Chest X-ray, PA view. Patient: 40 years old, sex M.
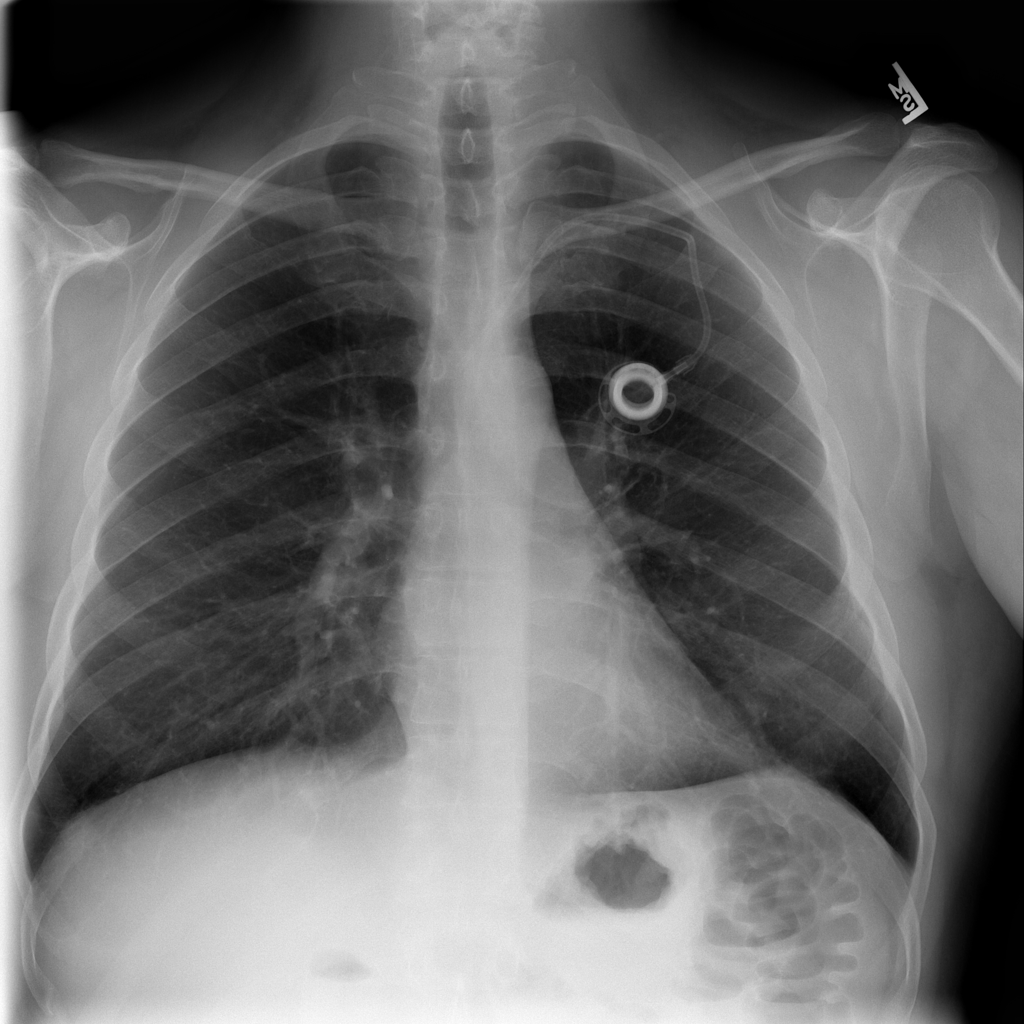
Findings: No Finding